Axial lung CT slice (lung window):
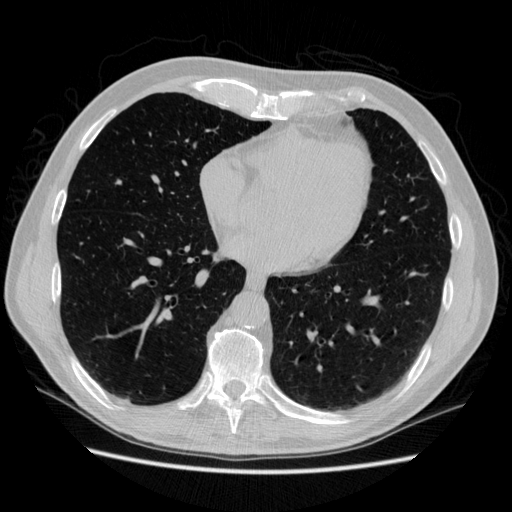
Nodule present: no